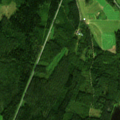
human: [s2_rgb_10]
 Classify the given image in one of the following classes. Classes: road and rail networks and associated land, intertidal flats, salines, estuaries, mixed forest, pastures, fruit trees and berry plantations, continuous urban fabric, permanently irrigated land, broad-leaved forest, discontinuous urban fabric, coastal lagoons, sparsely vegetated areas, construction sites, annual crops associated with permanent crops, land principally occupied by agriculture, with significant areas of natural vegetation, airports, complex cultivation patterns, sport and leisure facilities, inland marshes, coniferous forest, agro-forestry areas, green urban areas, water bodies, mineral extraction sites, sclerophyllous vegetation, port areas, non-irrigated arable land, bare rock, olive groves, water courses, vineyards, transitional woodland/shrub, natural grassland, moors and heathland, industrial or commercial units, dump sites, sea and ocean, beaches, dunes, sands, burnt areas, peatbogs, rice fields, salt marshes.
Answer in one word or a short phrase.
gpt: non-irrigated arable land, coniferous forest, mixed forest, transitional woodland/shrub, water bodies